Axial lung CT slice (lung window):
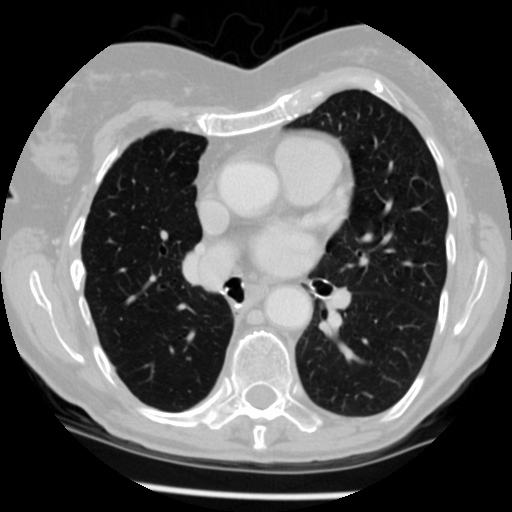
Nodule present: no